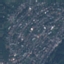
Label: Residential